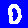
Digit: 0